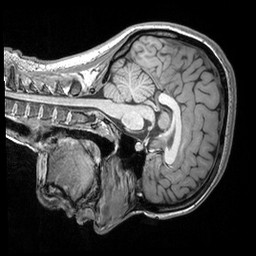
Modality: T1w
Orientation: sagittal
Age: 24
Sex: female
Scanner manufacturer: siemens
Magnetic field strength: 3 T
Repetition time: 2.53 s
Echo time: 0.00298 s